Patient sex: F
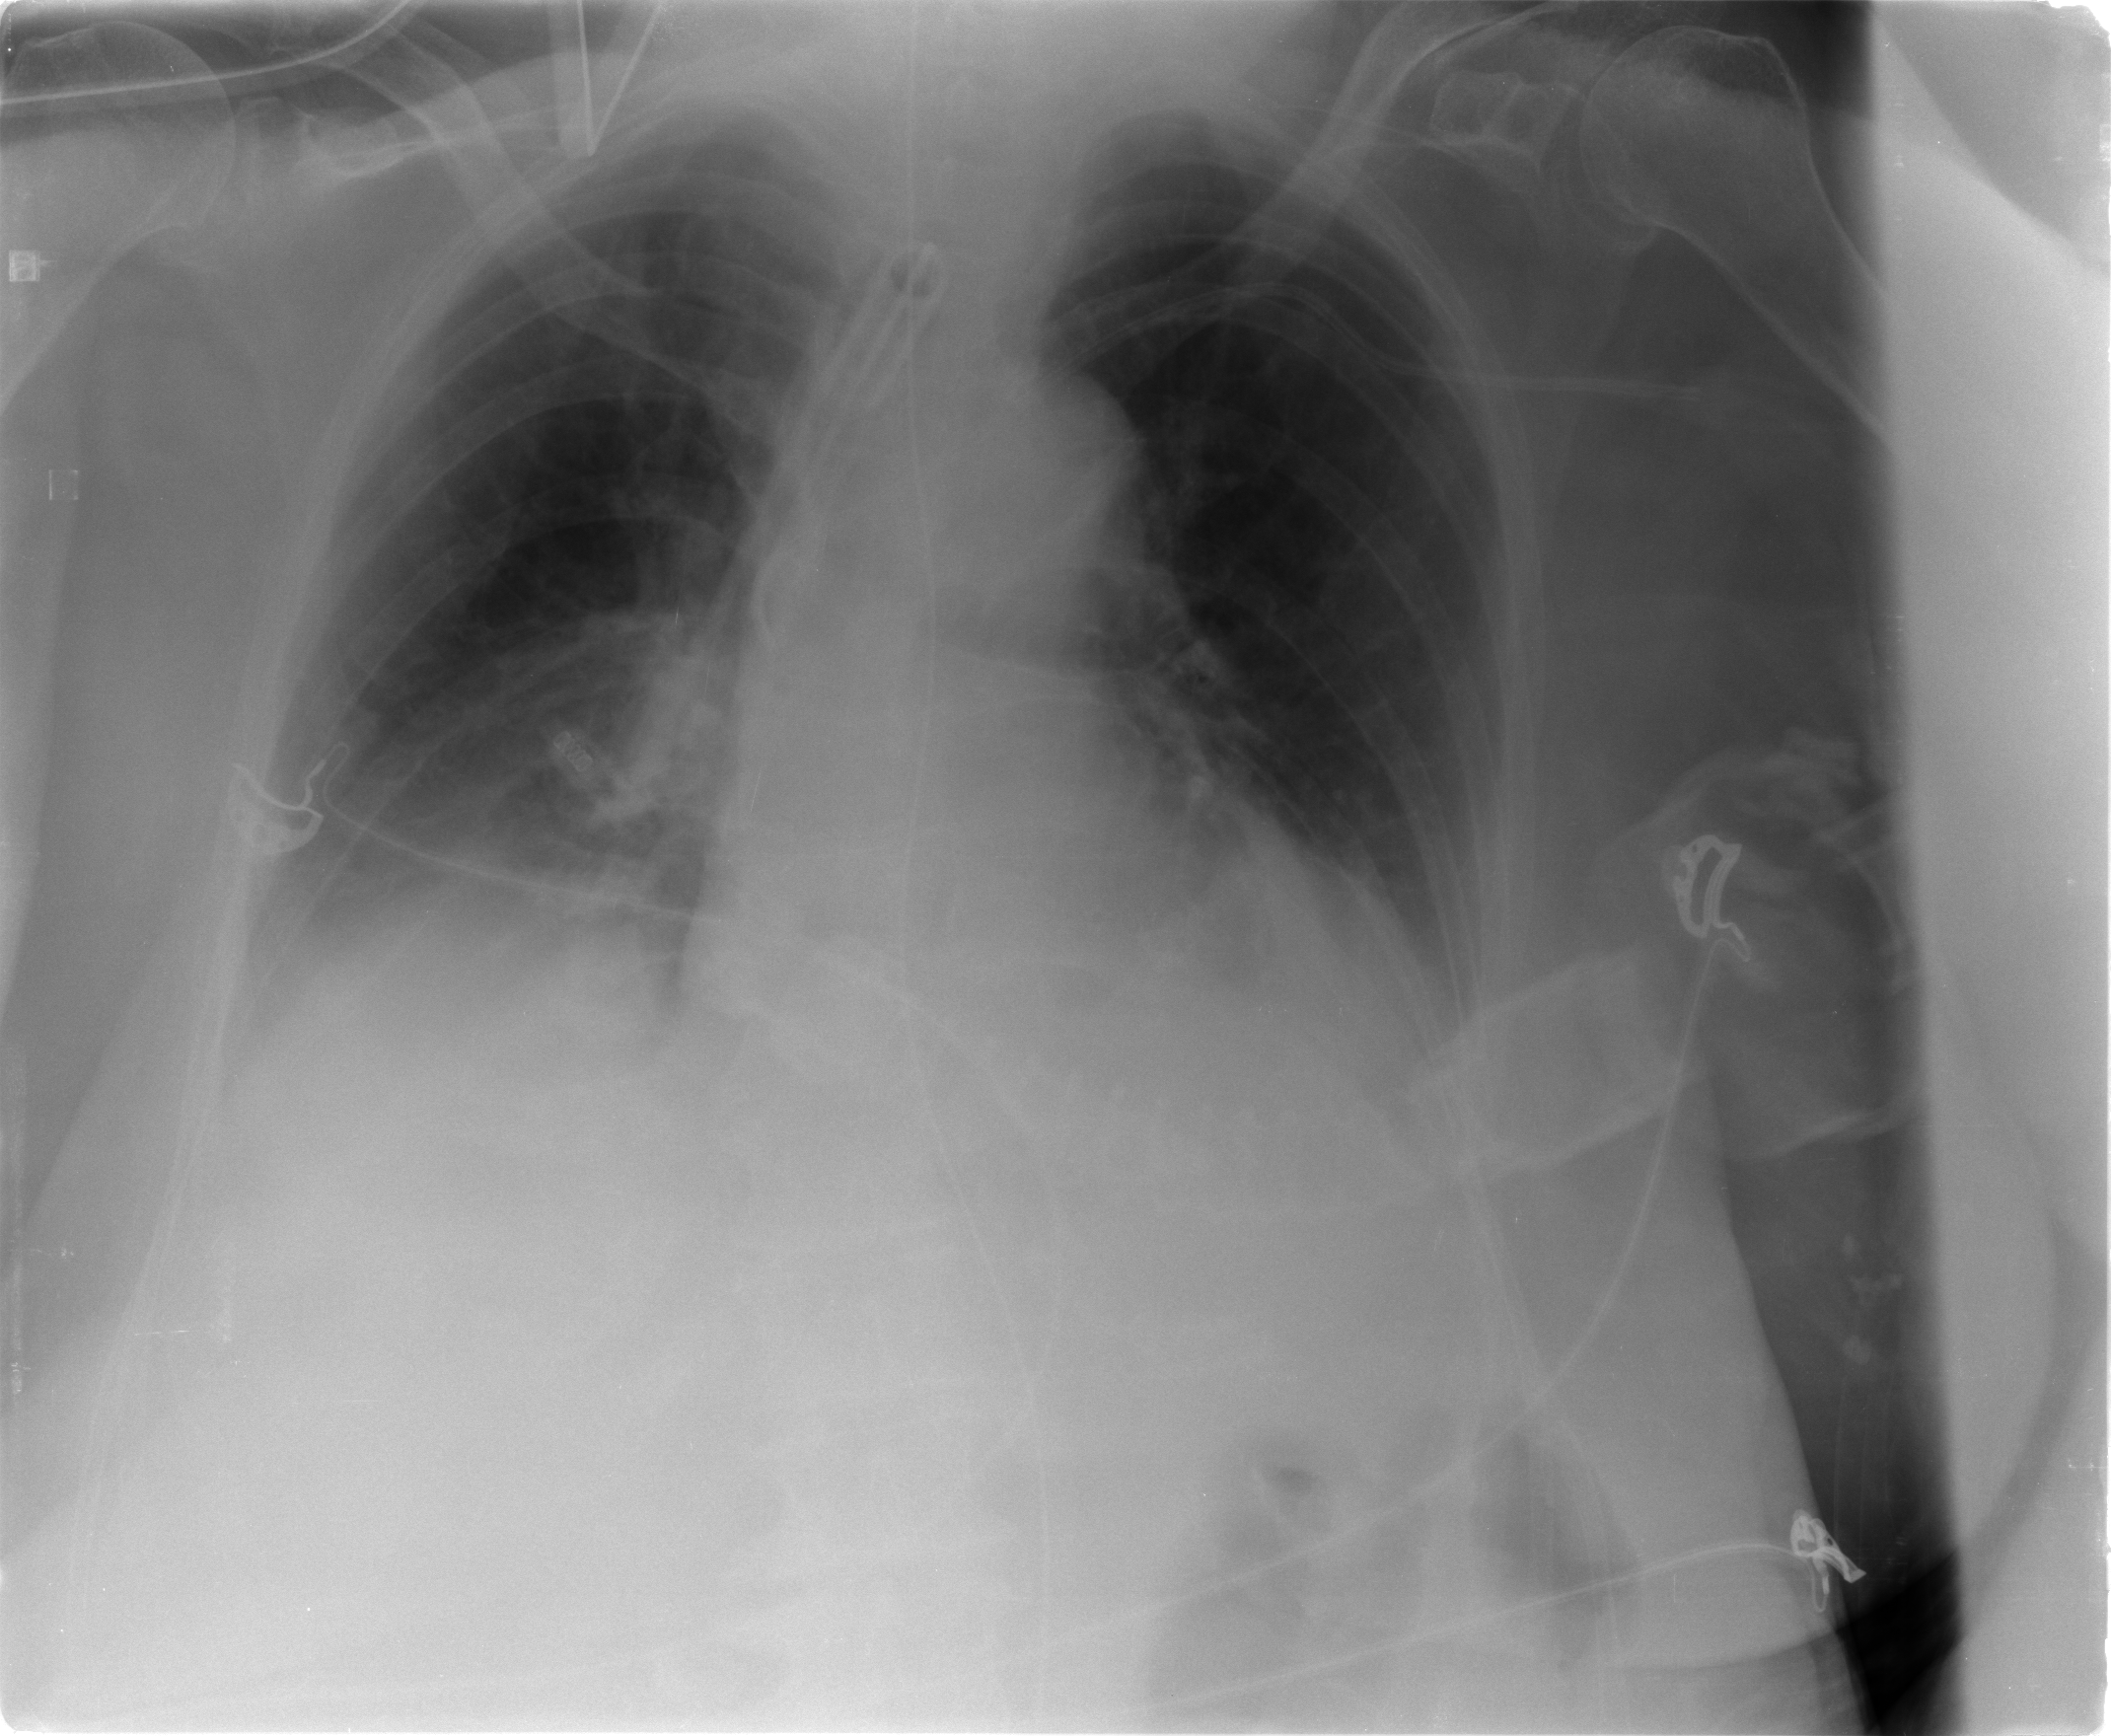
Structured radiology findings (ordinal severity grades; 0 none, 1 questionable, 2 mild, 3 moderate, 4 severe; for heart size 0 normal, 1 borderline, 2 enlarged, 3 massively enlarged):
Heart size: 0
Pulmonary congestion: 0
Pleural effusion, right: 2
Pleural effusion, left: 2
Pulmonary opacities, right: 0
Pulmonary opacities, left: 0
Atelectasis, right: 0
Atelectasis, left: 0